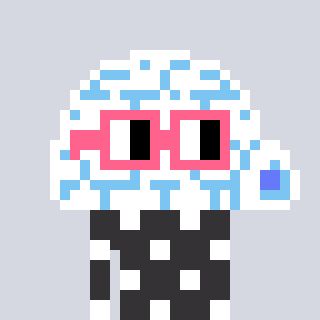
a pixel art character with square pink glasses, a igloo-shaped head and a grayscale-colored body on a cool background